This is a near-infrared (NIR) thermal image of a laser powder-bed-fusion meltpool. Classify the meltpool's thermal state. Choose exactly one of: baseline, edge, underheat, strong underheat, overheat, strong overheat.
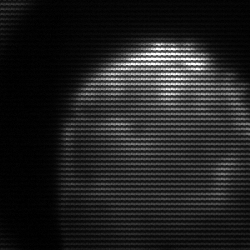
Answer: edge